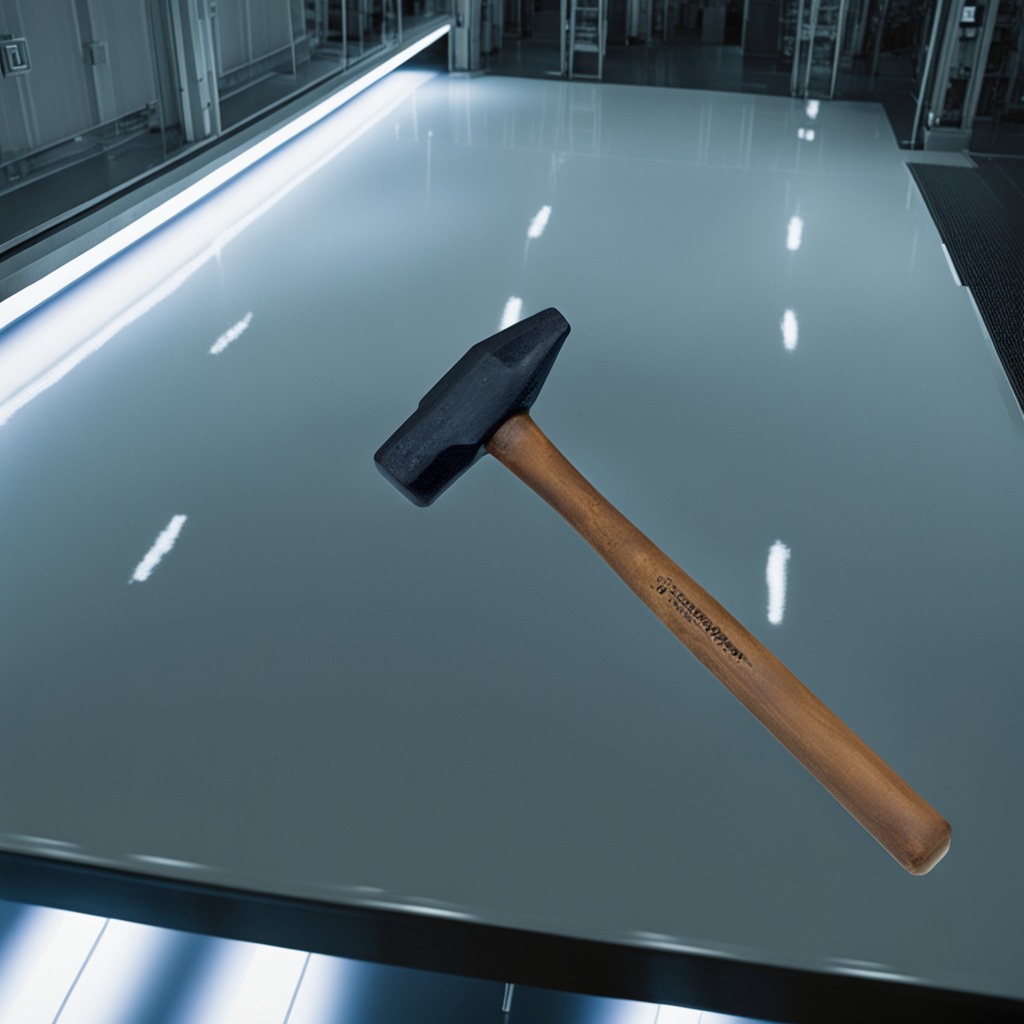
A hammer lies on the high-gloss table in a ship maintenance bay industrial lighting.